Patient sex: M
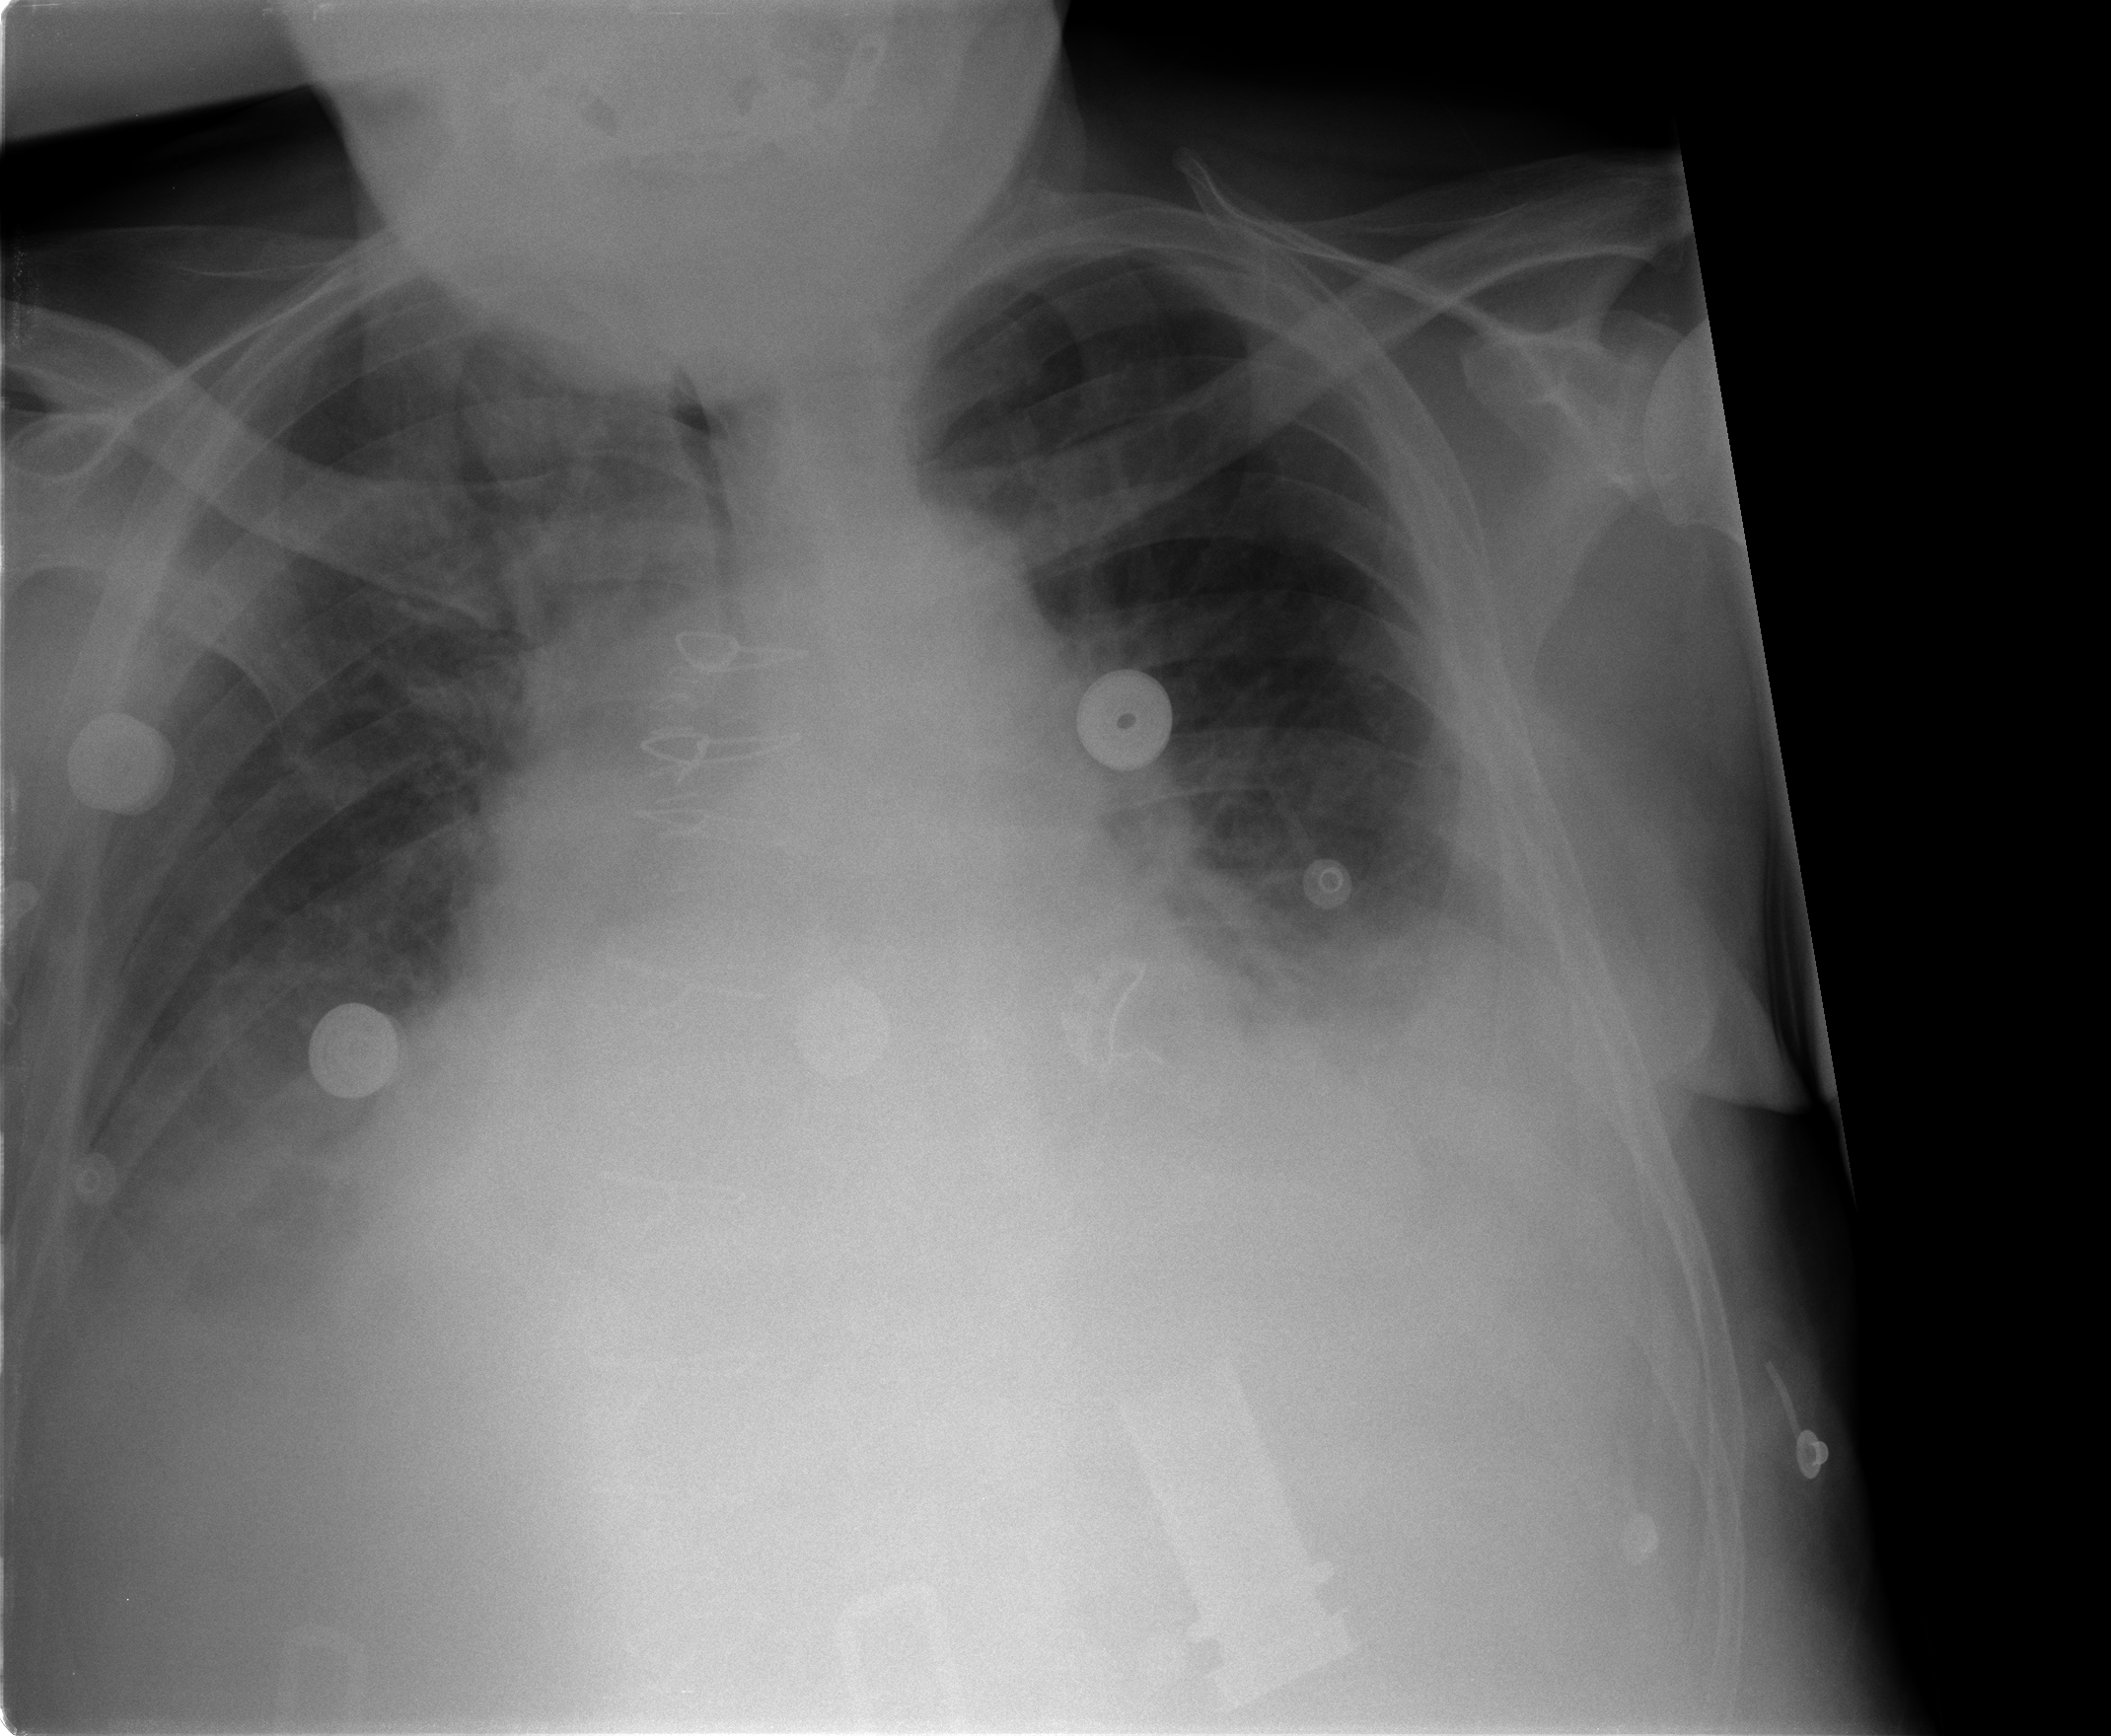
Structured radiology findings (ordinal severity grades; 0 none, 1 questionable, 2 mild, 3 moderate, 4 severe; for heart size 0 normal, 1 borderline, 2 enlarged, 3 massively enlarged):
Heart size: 2
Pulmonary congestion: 2
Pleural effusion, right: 3
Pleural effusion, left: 3
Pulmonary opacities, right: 1
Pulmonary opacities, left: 0
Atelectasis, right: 2
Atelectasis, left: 2